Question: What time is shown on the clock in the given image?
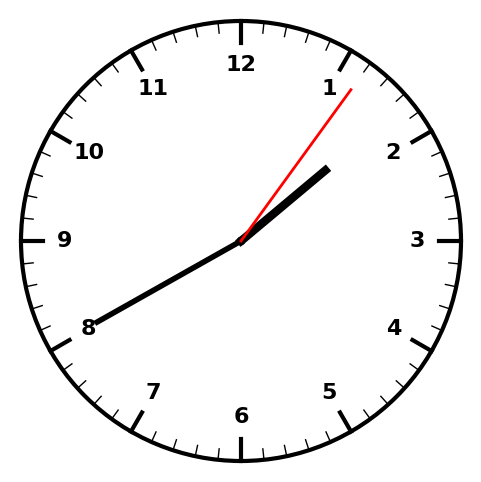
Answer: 01:40:06